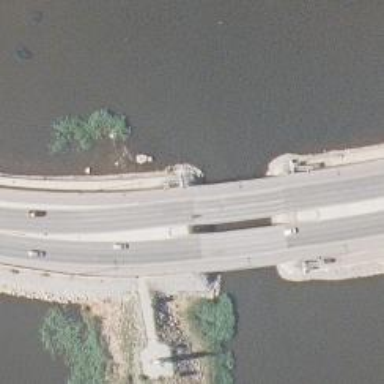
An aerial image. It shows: Cycleway bridge with asphalt surface.